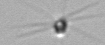
Label: Calciopappus